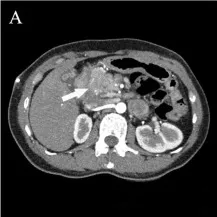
Preoperative imaging examination of the patient. Abdominal arterial phase CT imaging suggested the presence of a 4 cm irregular mass with inhomogeneous enhancement in the pancreatic head (denoted by thick arrow in A), along with enlarged lymph nodes around the head of the pancreas (approximately 2cm in diameter, thick arrow in B), and ,an dilated main pancreatic duct with maximum width of 8mm (denoted by thin arrow in B).
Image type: radiology (ct)